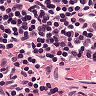
Metastatic tissue present: no